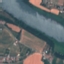
Land use / land cover: River